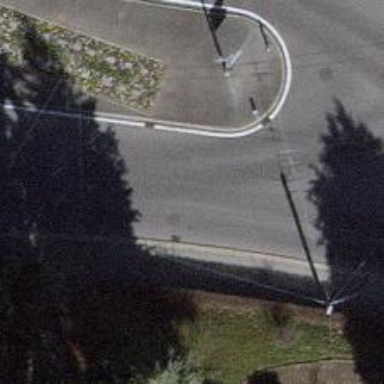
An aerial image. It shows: Bus stop for trolleybuses with designated stop position for public transport.